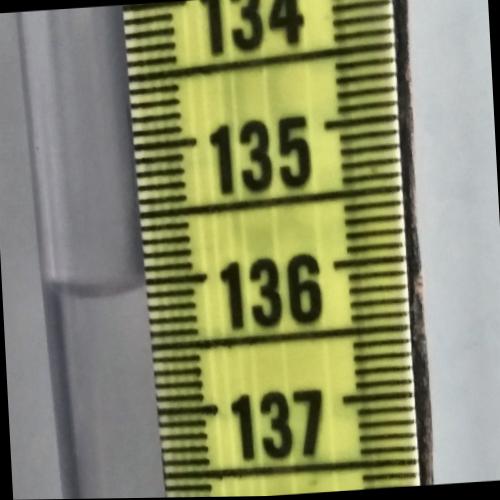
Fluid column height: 136.0 cm